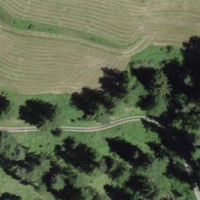
EUNIS habitat code: 26
Species observed at this site:
Erebia medusa
Melitaea cinxia
Aglais urticae
Vanessa cardui
Aporia crataegi
Phyllopertha horticola